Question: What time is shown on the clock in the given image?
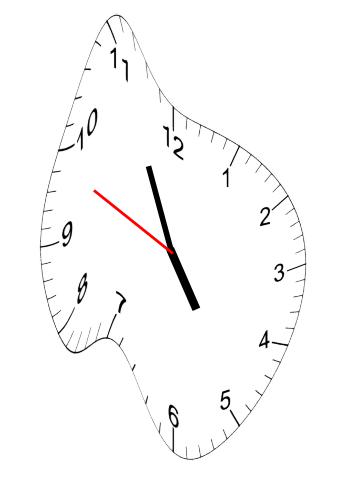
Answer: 04:55:49